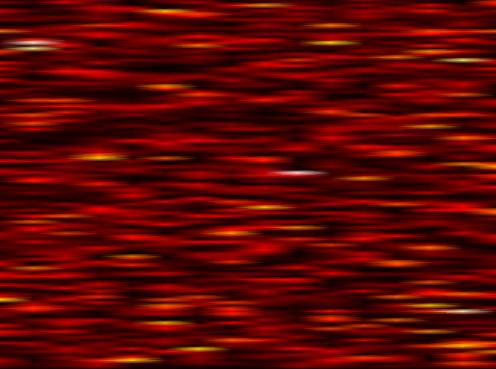
Label: WOLA